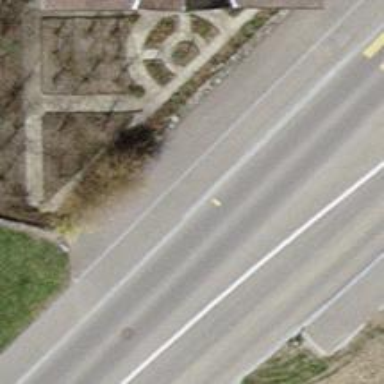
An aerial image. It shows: Bus stop with platform for public transport.